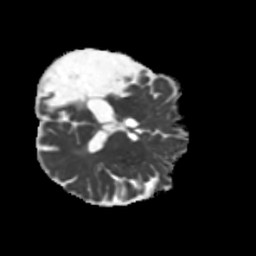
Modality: MD
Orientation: axial
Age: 58
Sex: male
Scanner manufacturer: siemens
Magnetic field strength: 3 T
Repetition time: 5.25 s
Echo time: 0.08 s